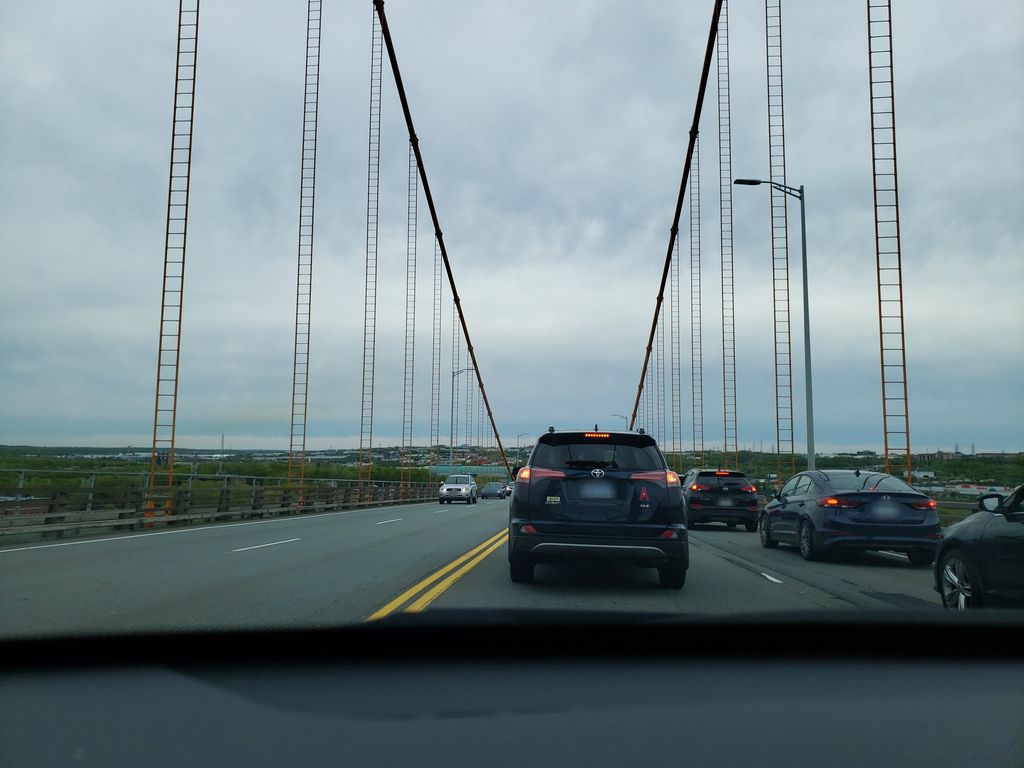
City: halifax